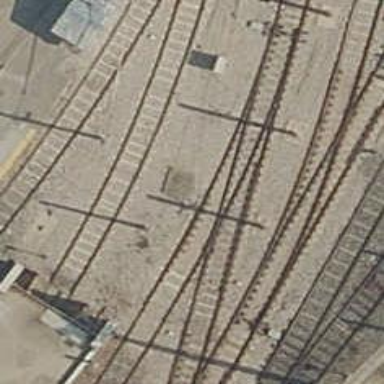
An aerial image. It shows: Yard with electrified contact line.